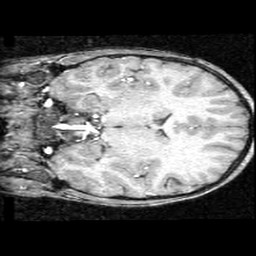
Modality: T1w
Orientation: coronal
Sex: female
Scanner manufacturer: ge
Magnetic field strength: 1.5 T
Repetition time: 21 s
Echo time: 0.008 s